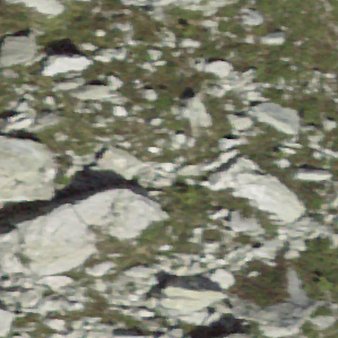
Label: bouldering_area